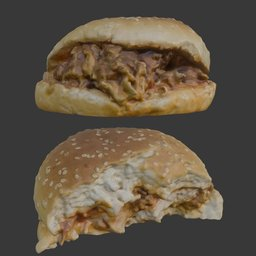
Label: nature